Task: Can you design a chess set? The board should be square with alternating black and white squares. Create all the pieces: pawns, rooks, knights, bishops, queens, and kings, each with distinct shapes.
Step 5230:
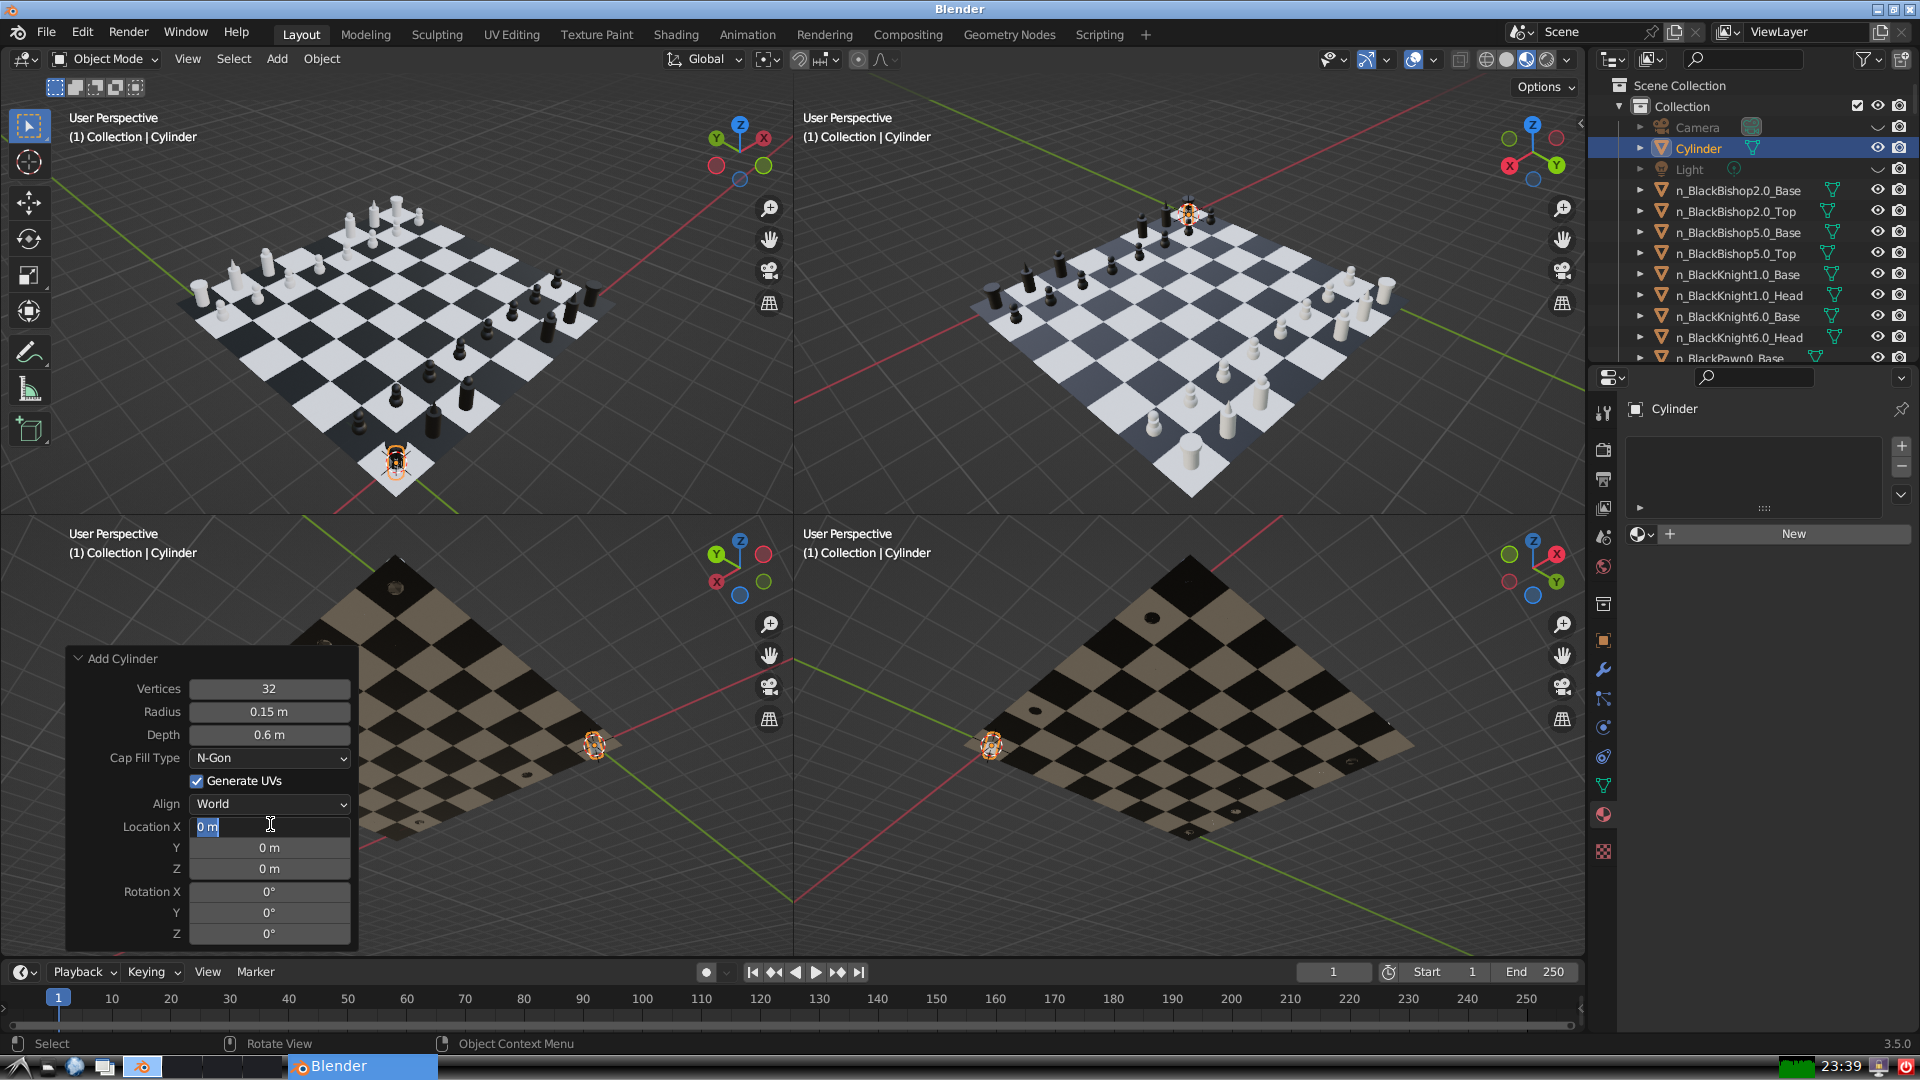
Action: input_text: 3.0